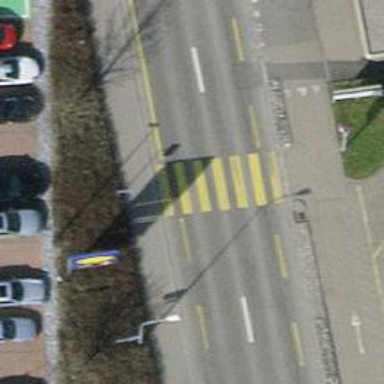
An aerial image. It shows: Secondary road with dedicated lane for cyclists.